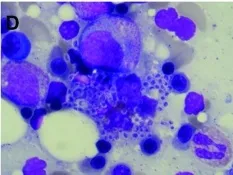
A bone marrow aspiration smear showed numerous intracellular yeastlike microorganisms (C and D). , Wright stain, 1,000x.
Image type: pathology (giemsa)